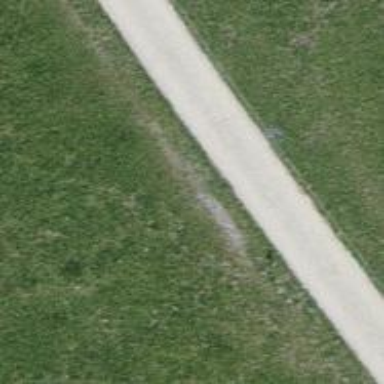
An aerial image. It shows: Unclassified road with asphalt surface. The road has grade1 tracktype.